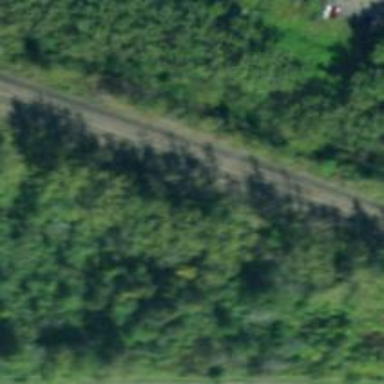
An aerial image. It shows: Railway siding with rails.